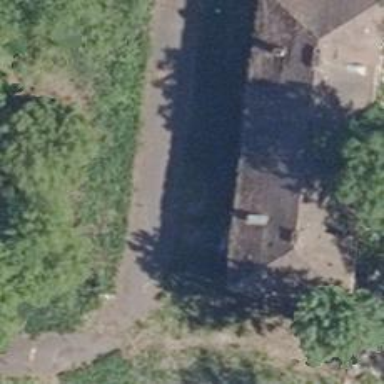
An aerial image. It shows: Building with hipped roof made of roof tiles.